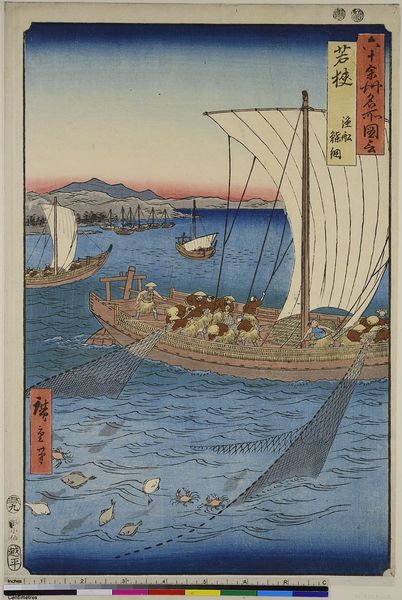
Titel: Die Provinz Wakasa: ein Fischerboot mit Schollennetz, Blatt 30 aus der Serie: Berühmte Orte der rund 60 Provinzen
Künstler: Utagawa Hiroshige
Standort: Hamburg
Institution: Museum für Kunst und Gewerbe Hamburg
Schlagwörter: meer, wasser, leinen, boot, boote, holzschnitt, japan, schiff, segel, segelboot, wellen, fischer, segelschiff, berge, idylle, hafen, schriftzeichen, druckgraphik, druckgrafik, holzdruck, china, fisch, zeit, netz, farbholzschnitt, fische, angler, fischen, werkzeuge, fischernetz, edo, reproduktionen, druckerzeugnisse, hiroshige, segeljacht, segelyacht, angelgerät, fischereigerät, fischfanggerät